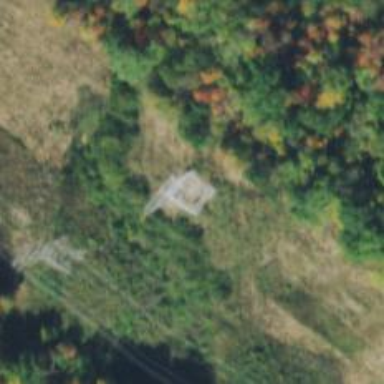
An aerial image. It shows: Lattice structure tower used for power distribution.